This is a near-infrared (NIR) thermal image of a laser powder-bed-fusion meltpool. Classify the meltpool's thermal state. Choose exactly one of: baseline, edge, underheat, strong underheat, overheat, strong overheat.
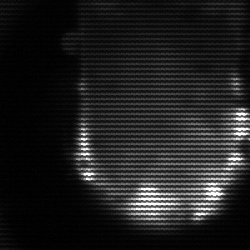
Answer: baseline